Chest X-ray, AP view. Patient: 48 years old, sex M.
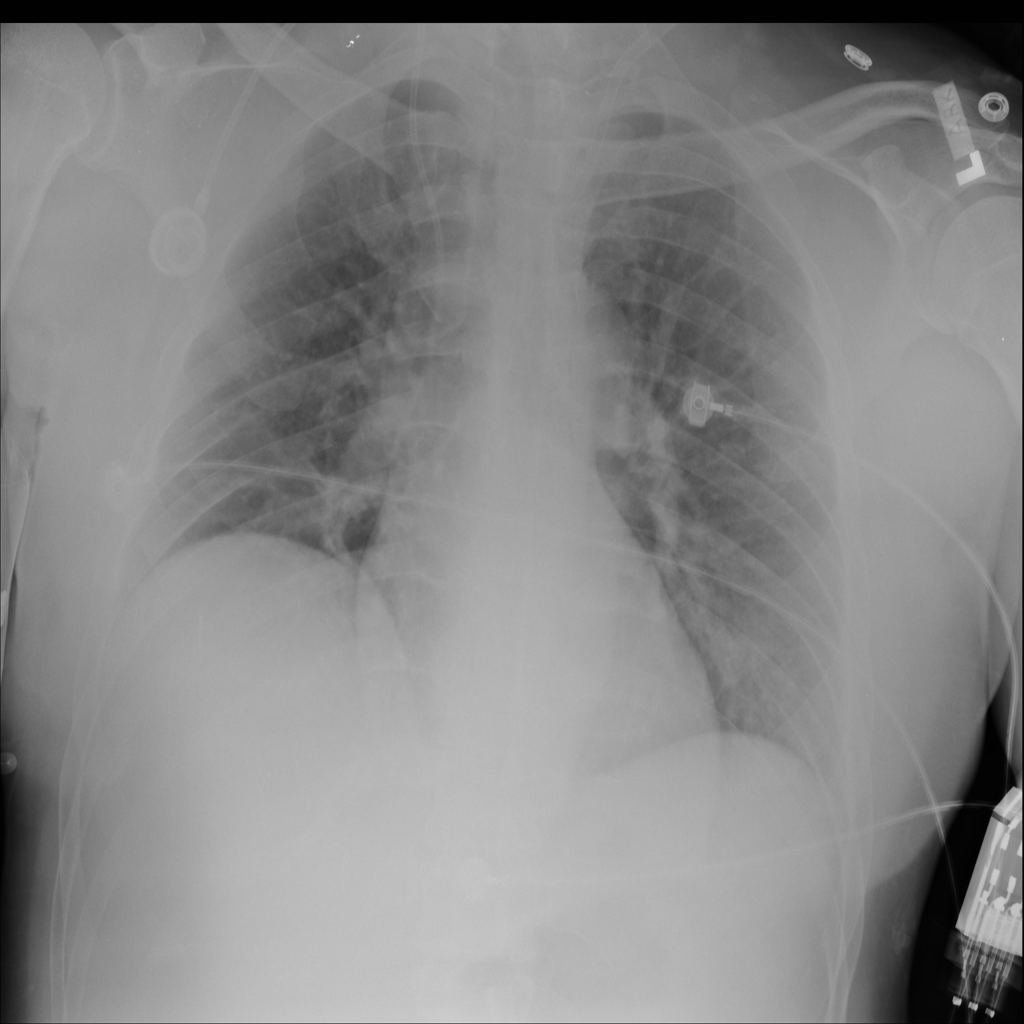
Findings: No Finding